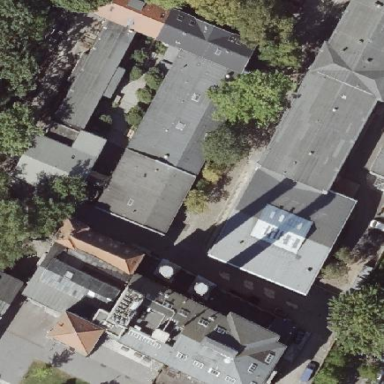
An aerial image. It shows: Part of building.